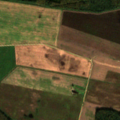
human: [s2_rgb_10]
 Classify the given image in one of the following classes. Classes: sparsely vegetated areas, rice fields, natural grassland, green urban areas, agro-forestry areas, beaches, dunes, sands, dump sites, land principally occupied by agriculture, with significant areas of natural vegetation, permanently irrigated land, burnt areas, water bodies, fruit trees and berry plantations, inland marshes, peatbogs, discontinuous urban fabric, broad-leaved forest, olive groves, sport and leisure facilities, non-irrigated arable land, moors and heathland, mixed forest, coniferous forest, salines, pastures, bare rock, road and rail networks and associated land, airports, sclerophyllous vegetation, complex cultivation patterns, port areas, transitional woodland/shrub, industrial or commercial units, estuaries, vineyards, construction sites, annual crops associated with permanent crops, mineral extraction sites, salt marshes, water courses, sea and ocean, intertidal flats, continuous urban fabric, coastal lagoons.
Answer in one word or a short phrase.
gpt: non-irrigated arable land, broad-leaved forest